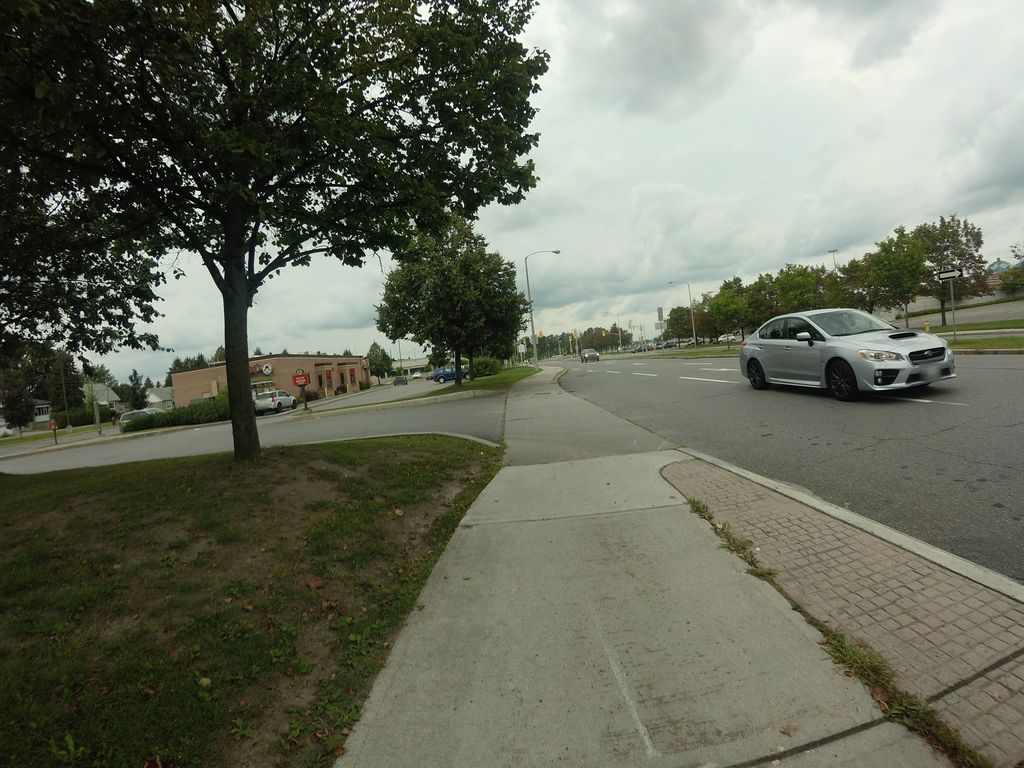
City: ottawa-gatineau